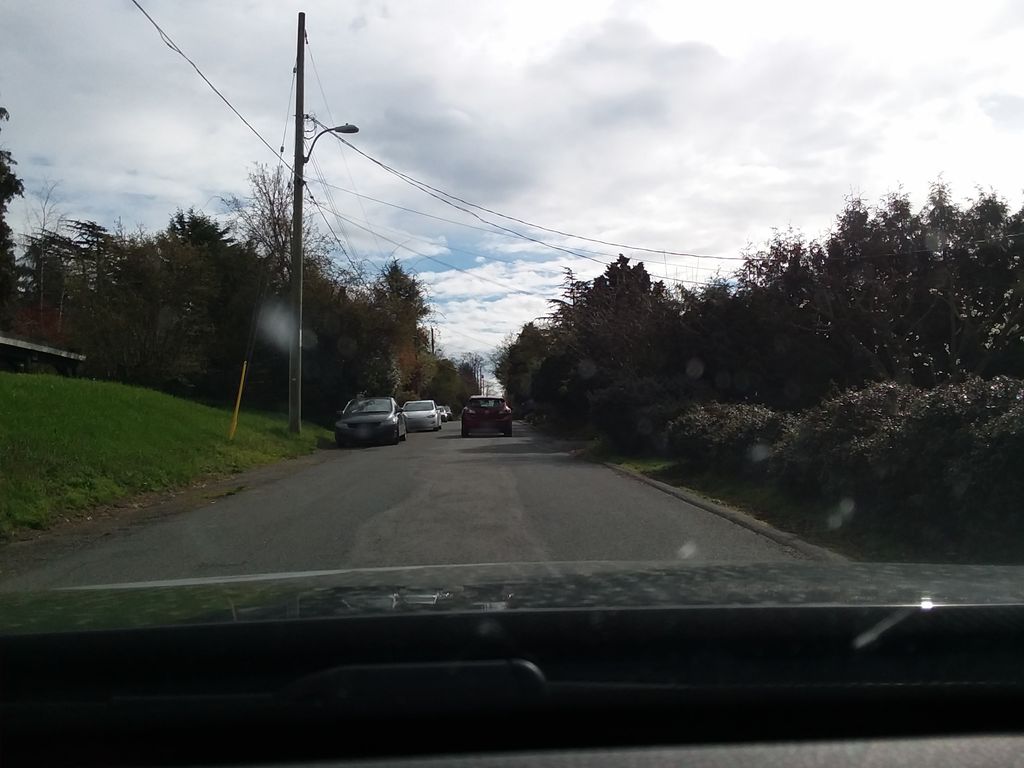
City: victoria